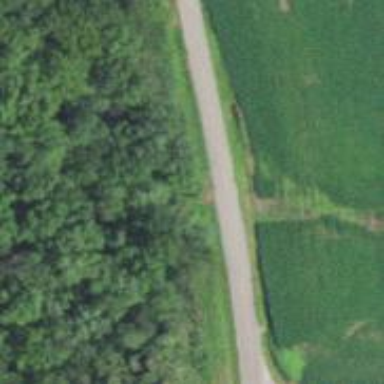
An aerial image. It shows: Asphalt road classified as tertiary.